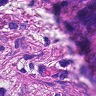
Metastatic tissue present: yes